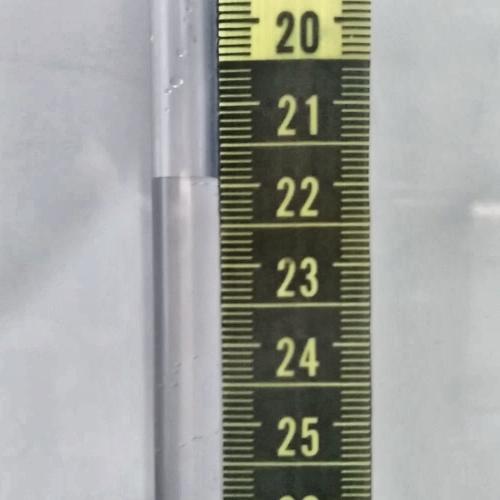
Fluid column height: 21.9 cm